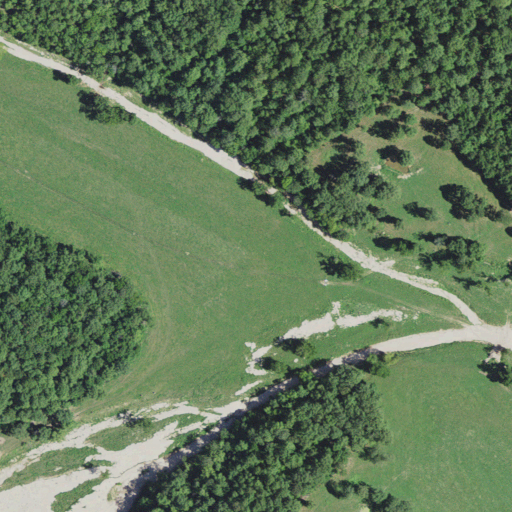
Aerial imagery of valley in Missouri named Casto Valley containing deciduous forest, pasture, shrub, barren land, and grassland